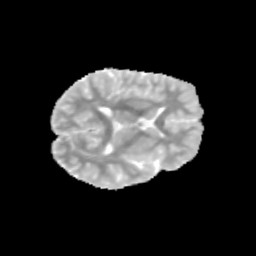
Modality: MD
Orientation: axial
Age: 11
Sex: male
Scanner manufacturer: siemens
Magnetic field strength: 3 T
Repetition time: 3.8 s
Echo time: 0.07 s